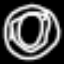
Label: donut